Question: Following <URL>, consider that you have a repo with this configuration:
'''
https://gitlab.com/my_repo
|-> firstBranch
|-> secondBranch
|-> token/ticket
'''
Now I want to create a merge request to a specific branch 'firstBranch'. Looking at the <URL>, I can't see that option:

does it mean if I create a merge request it will be merged into the 'secondBranch'? if that's the case then I can 'rebase' the 'token/ticket' branch to 'firstBranch' and then create the merge request. However, I was wondering if there is a way to ask for a direct merge on GitLab web-app UI? Thanks for your support in advance.
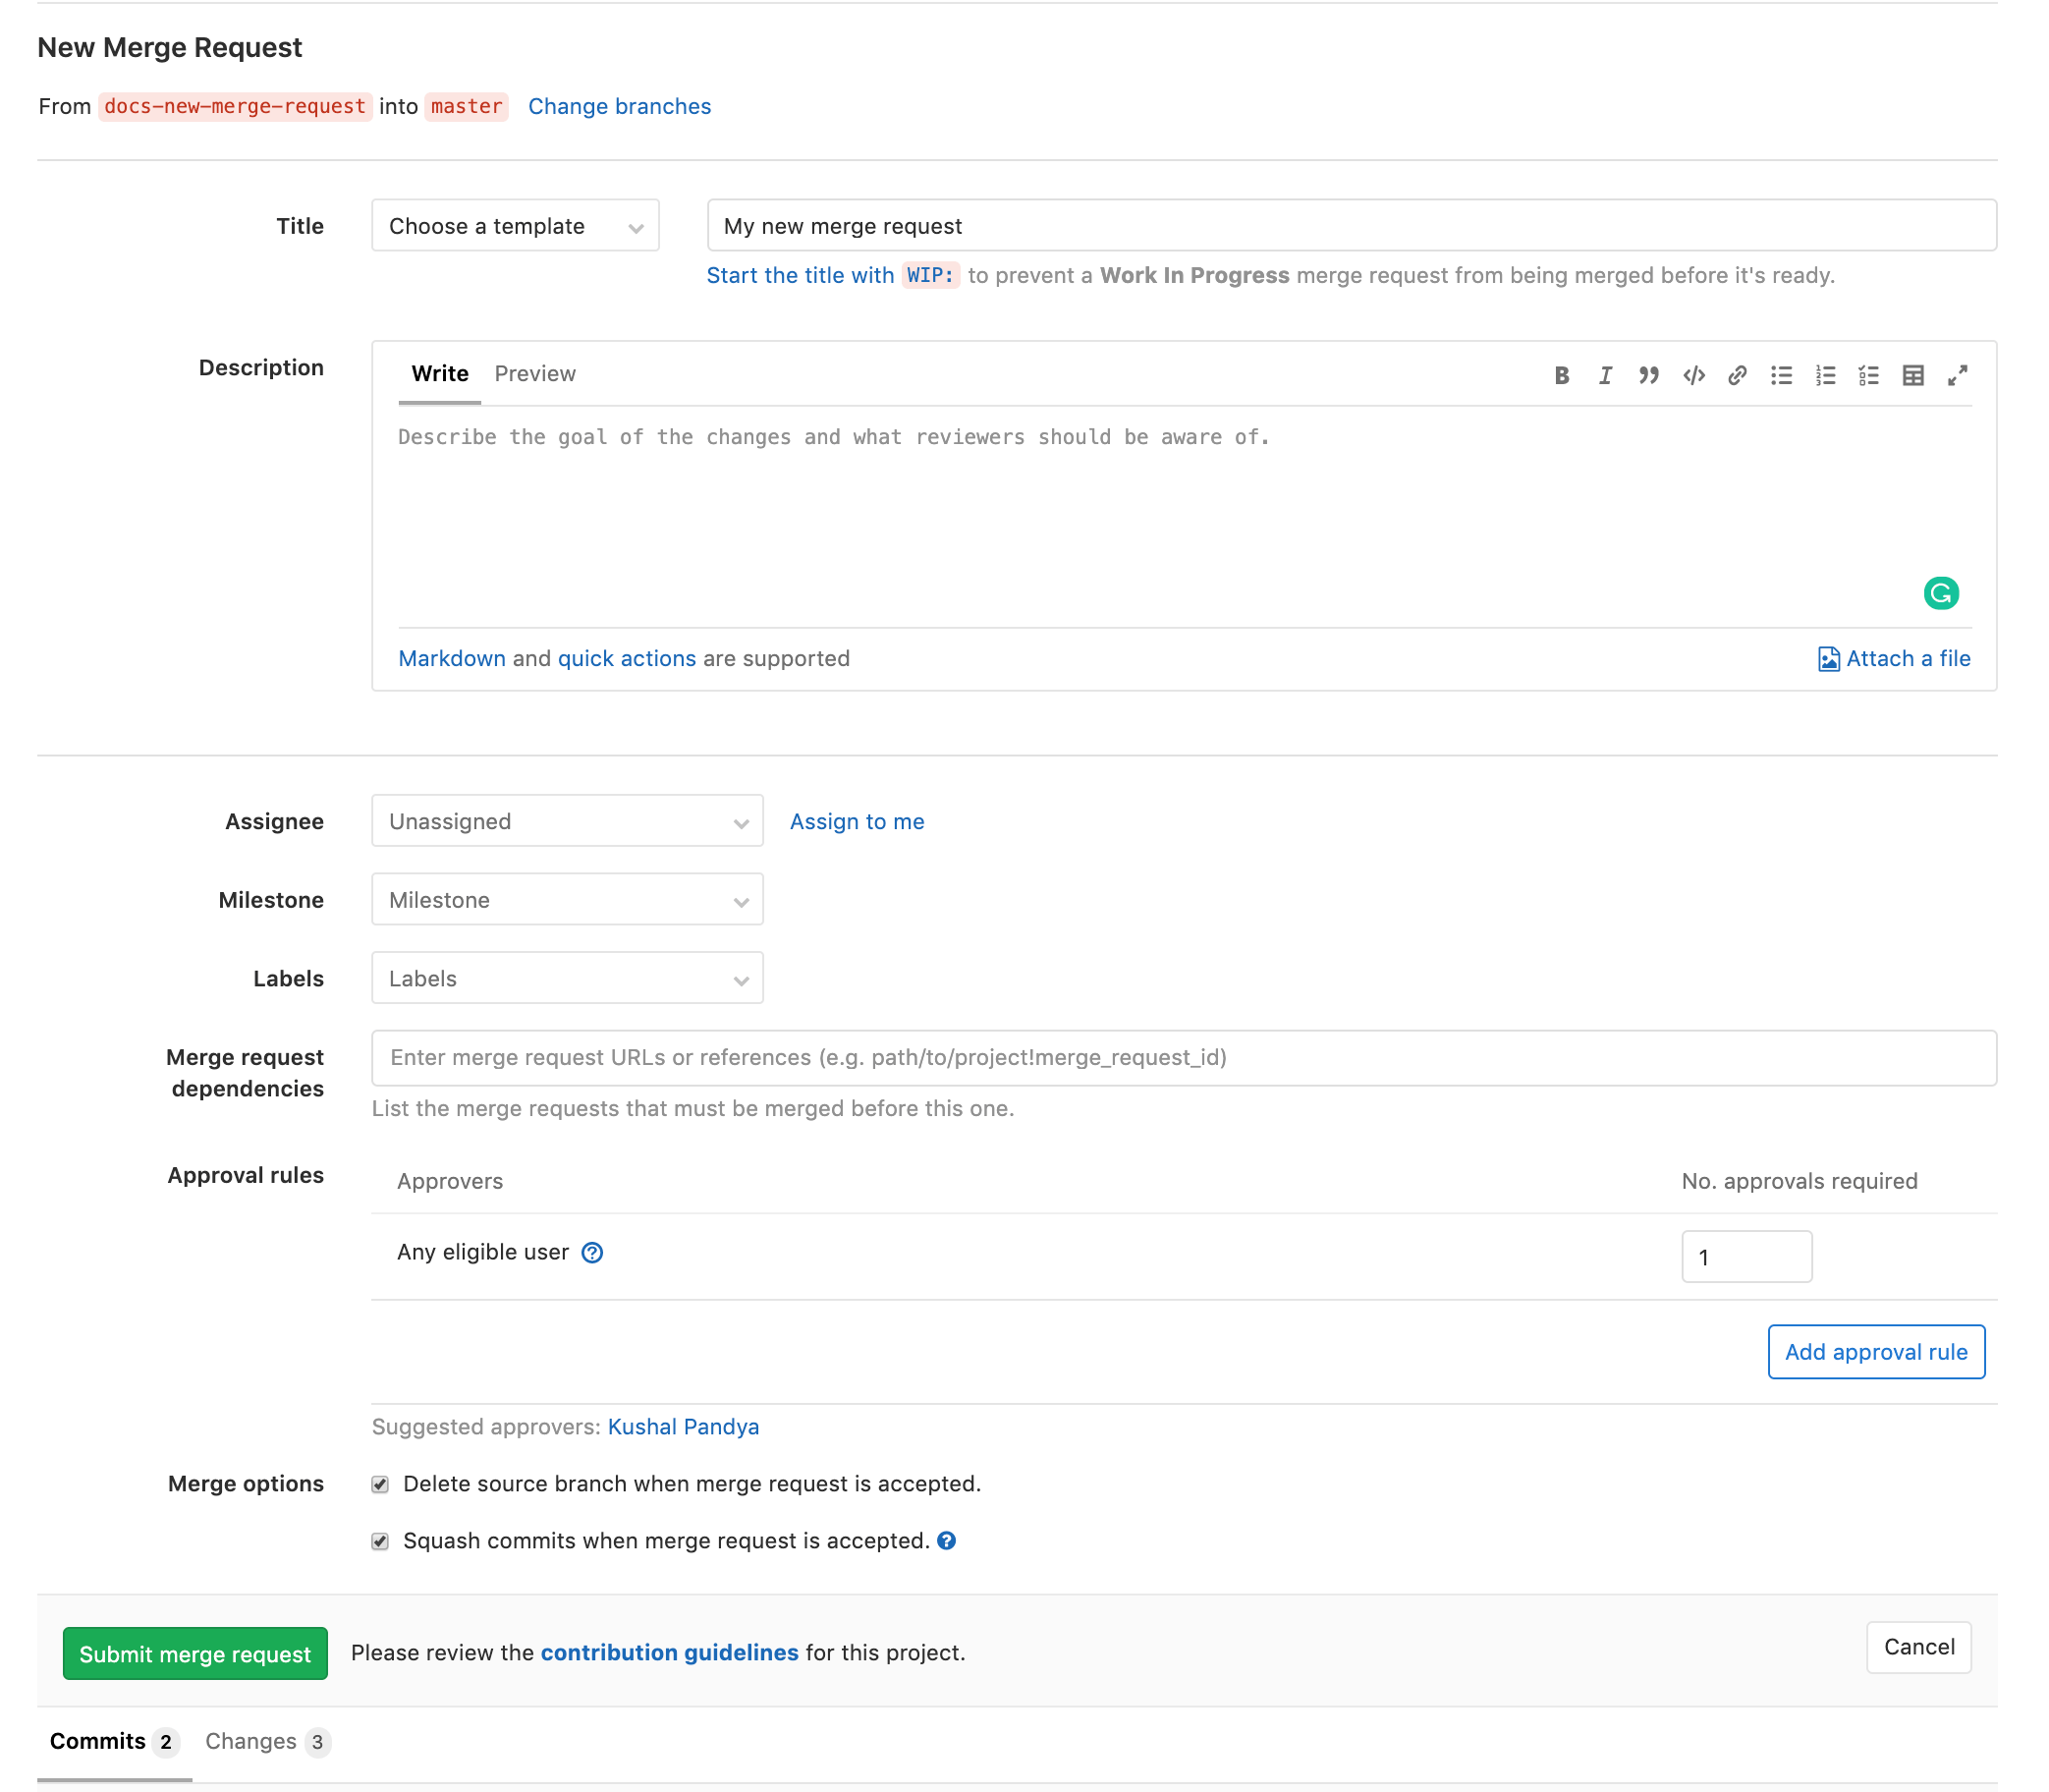
Answer: You have a "change branches" link on the top of the GUI. Click it, and choose the branch you want to merge in to:
<URL>